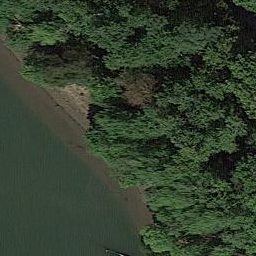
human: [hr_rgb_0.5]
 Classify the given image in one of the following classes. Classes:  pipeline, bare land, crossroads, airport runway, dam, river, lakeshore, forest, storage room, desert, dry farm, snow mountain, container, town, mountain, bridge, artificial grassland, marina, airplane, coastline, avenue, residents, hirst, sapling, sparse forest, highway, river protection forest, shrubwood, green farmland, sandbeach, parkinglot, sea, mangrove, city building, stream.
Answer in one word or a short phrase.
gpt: river protection forest